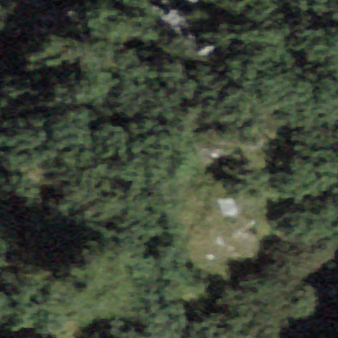
Label: other